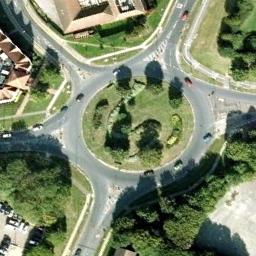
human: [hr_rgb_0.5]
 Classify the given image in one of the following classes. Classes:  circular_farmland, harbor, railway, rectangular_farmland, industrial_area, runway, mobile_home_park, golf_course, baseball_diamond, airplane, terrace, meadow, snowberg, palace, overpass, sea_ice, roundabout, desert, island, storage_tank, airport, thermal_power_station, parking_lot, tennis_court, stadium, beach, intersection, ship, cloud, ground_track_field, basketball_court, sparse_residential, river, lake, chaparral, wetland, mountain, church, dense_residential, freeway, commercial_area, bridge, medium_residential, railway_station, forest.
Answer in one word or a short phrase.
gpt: roundabout